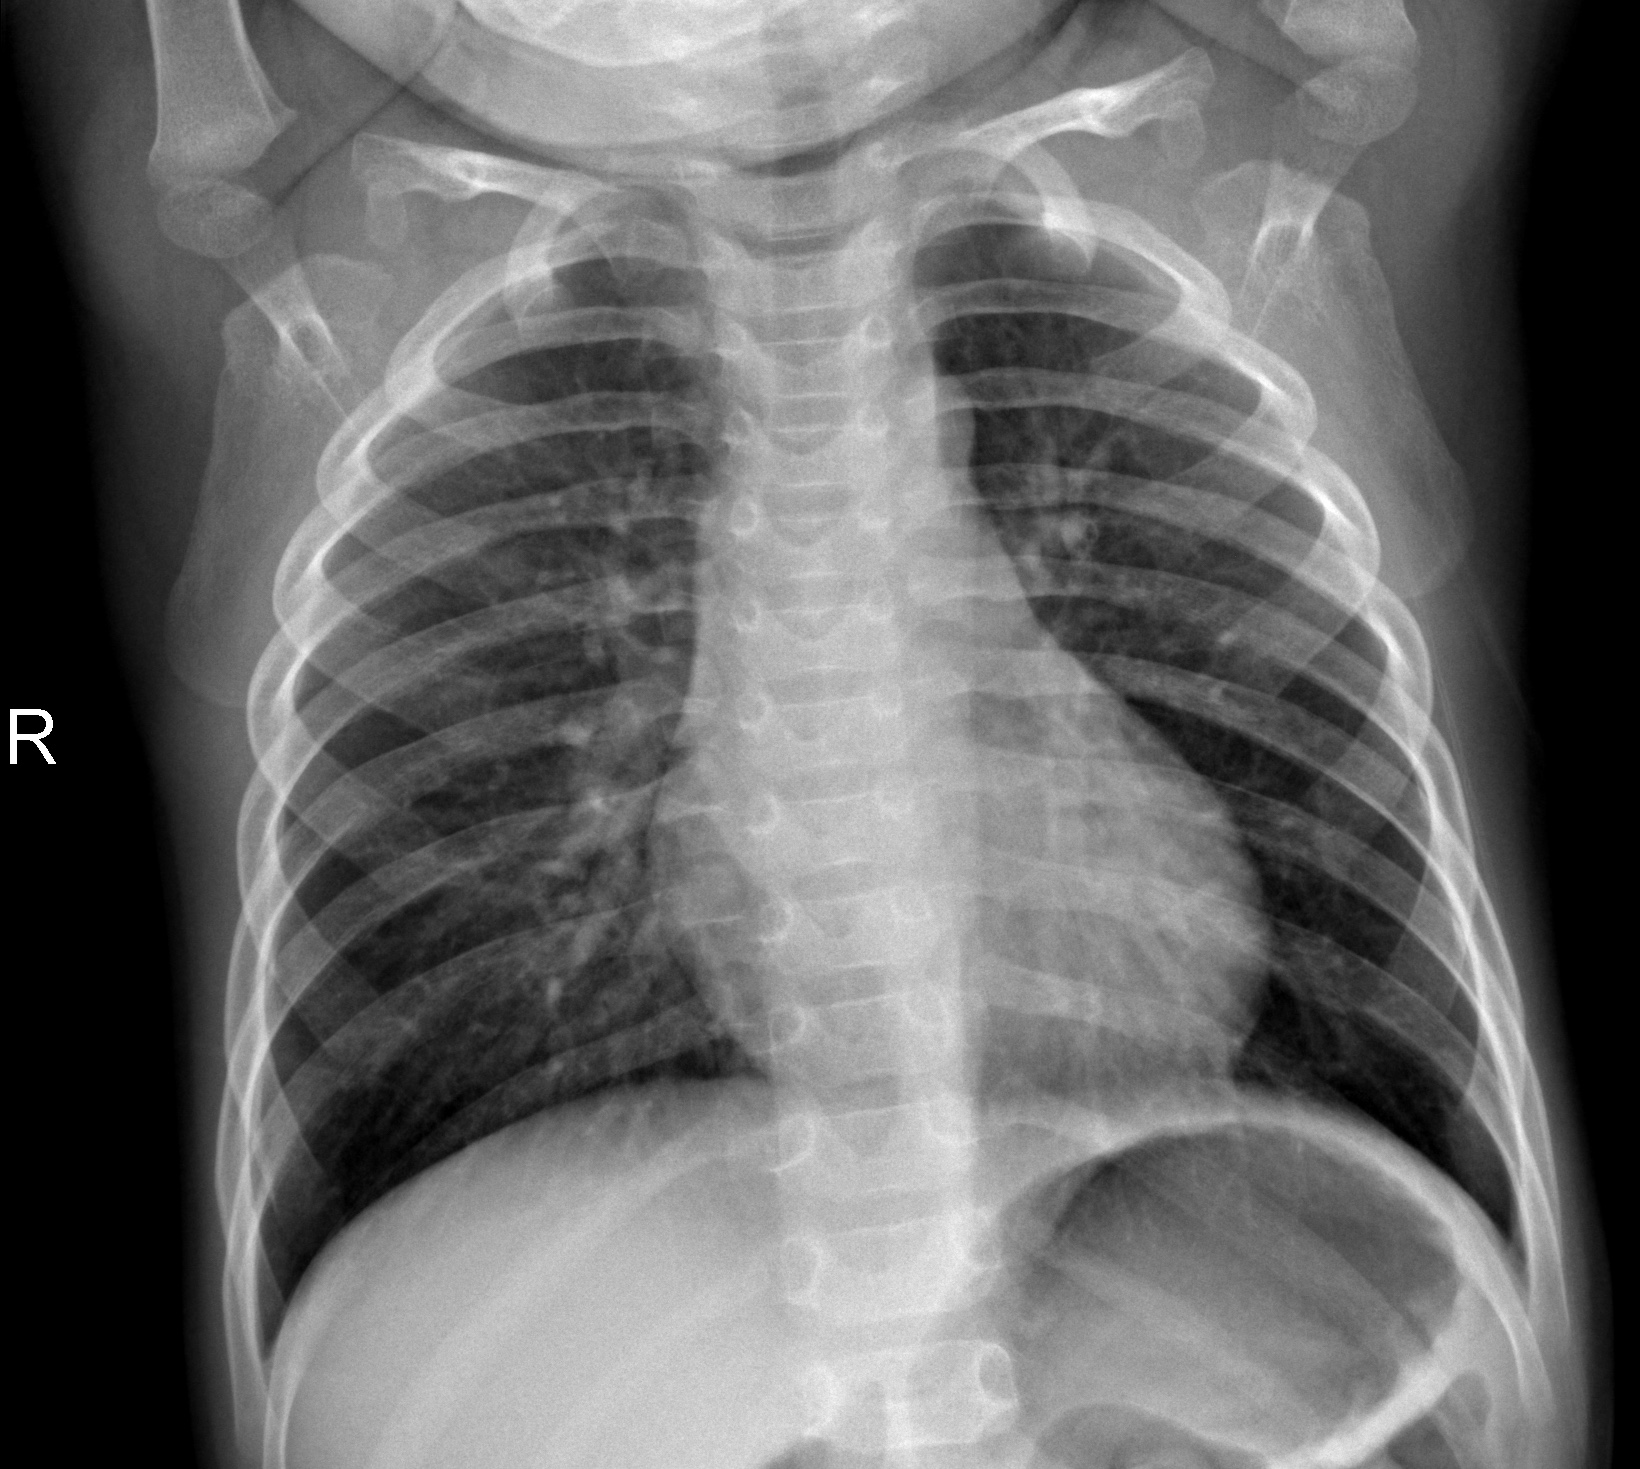
Diagnosis: NORMAL